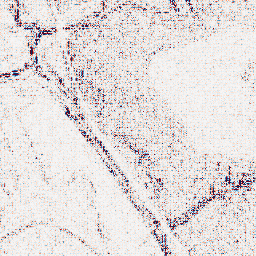
Category: wavelet
Decomposition family: wavelet_reverse_biorthogonal
Decomposition parameters: wavelet: rbio2.4
level: 1
Upsampling method: sinc_blackman
Upsampling parameters: scale: 2
kernel_size: 4
Upsampling scale: 2